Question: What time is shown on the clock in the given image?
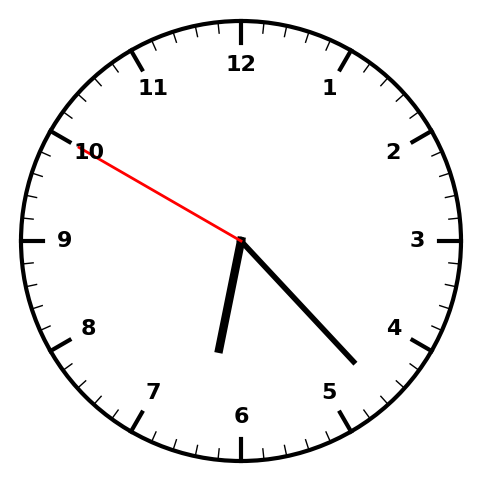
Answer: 06:22:50